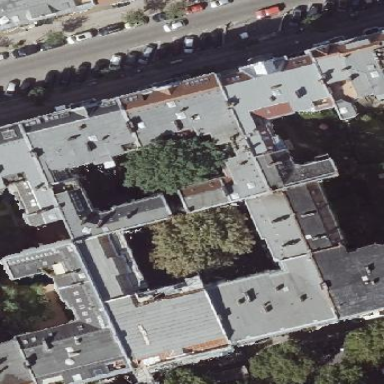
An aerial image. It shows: Image showing building with apartments.